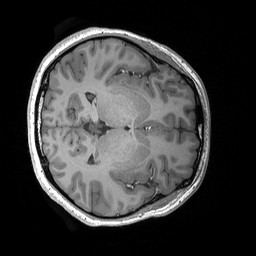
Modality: T1w
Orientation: axial
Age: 21